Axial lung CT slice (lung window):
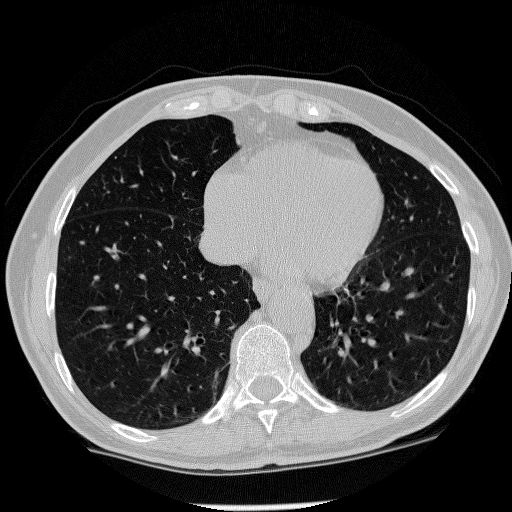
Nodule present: no